Question: i give one object from the QFile class ...
but wen debuging i see this is not have valuse ...
how i must to do ???
'''
MainScrin::MainScrin(QWidget *parent) :
QMainWindow(parent),
ui(new Ui::MainScrin){
ui->setupUi(this);
QMainWindow::statusBar()->showMessage("Welcome...",10000);
//ui->tableWidget->setStyle(Macintosh);
double lab22 = ui->tableWidget->StyledPanel;
ui->label_22->setNum(lab22);
QTableWidgetItem *item_1=new QTableWidgetItem;
QString Filename1("bin/bin_1.txt");
QStringList str_item1 = StRead(Filename1);
QString Filename2("bin/bin_2.txt");
QStringList str_item2 = StRead(Filename2);
QString Filename3("bin/bin_3.txt");
QStringList str_item3 = StRead(Filename3);
QString Filename4("bin/bin_4.txt");
QStringList str_item4 = StRead(Filename4);
QString Filename5("bin/bin_5.txt");
QStringList str_item5 = StRead(Filename5);
for(int i=0;i<str_item1.size();i++)
{
item_1->setText(str_item1[i]);
ui->tableWidget->setItem(i+1,1,item_1);
}
for(int i=0;i<str_item2.size();i++)
{
item_1->setText(str_item1[i]);
ui->tableWidget->setItem(i+1,2,item_1);
}
for(int i=0;i<str_item3.size();i++)
{
item_1->setText(str_item1[i]);
ui->tableWidget->setItem(i+1,3,item_1);
}
for(int i=0;i<str_item4.size();i++)
{
item_1->setText(str_item1[i]);
ui->tableWidget->setItem(i+1,4,item_1);
}
for(int i=0;i<str_item5.size();i++)
{
item_1->setText(str_item1[i]);
ui->tableWidget->setItem(i+1,5,item_1);
}
}
'''
'''
private:
Ui::MainScrin *ui;
QList<QString> StRead(QString Filename)
{
QFile m_File(Filename);
if(!m_File.open(QFile::ReadWrite | QFile::Text ))
{
QMessageBox message_file_Read;
message_file_Read.warning(0,"Open Error"
,"coude not to open file for Reading");
QList<QString> Erorr;
return Erorr;
}
QList<QString> strings;
QTextStream in(&m_File);
while (!in.atEnd())
{
QString line = in.readLine();
strings.push_back(line);
}
m_File.close();
return strings;
}
};
'''

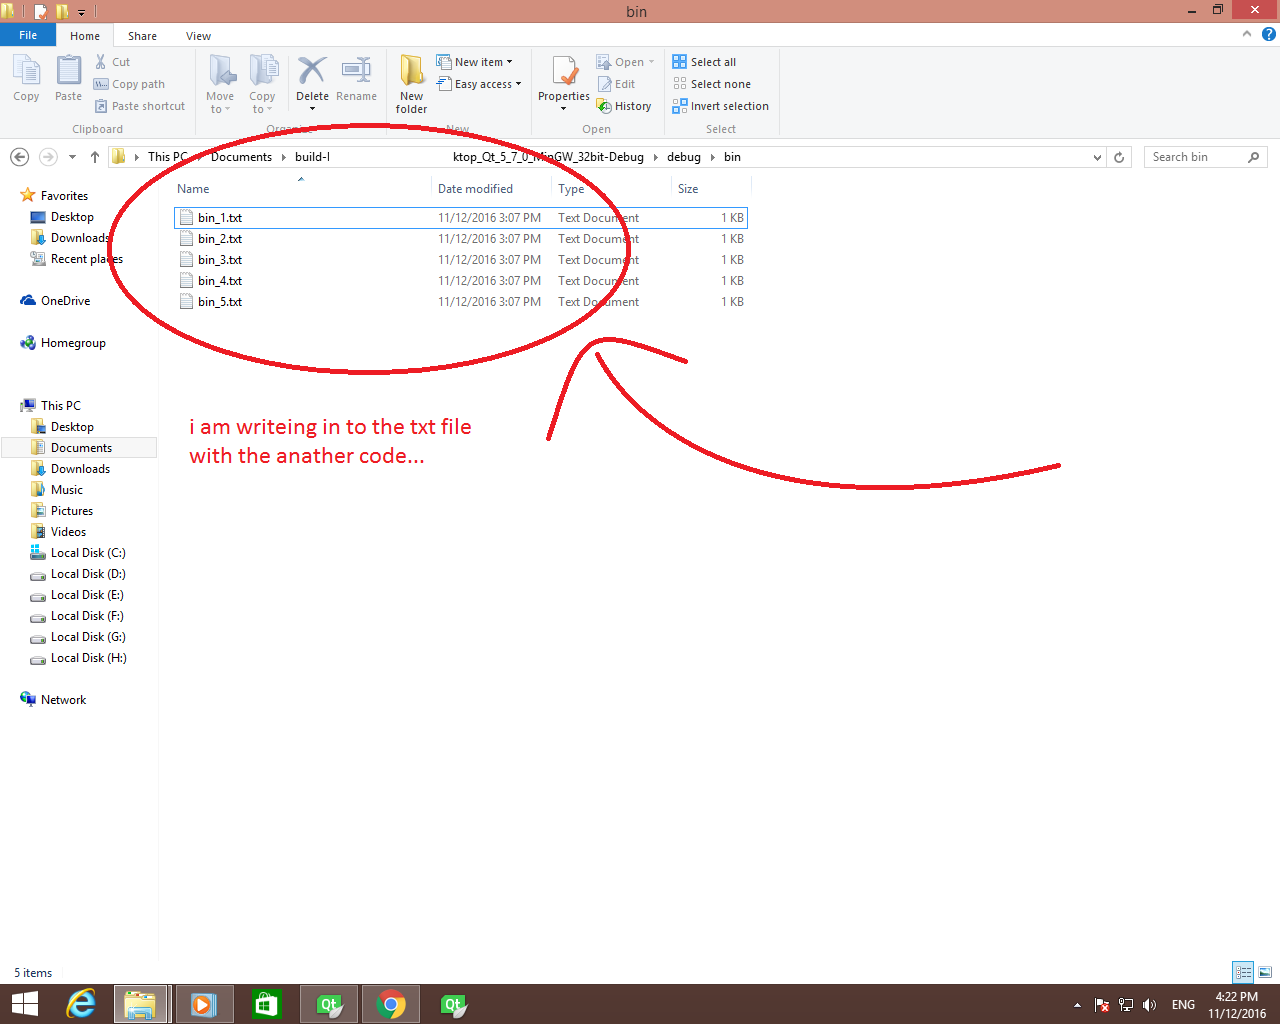
Answer: I suppose, you working directory has no folder 'bin'. You may use <URL> to translate relative paths to absolute paths.
'''
QString QCoreApplication::applicationFilePath()
'''
And also, please, look at the simple example of QFile usage (<URL>:
'''
QFile file("/proc/modules");
if (!file.open(QIODevice::ReadOnly | QIODevice::Text))
return;
QTextStream in(&file);
QString line = in.readLine();
while (!line.isNull()) {
process_line(line);
line = in.readLine();
}
'''